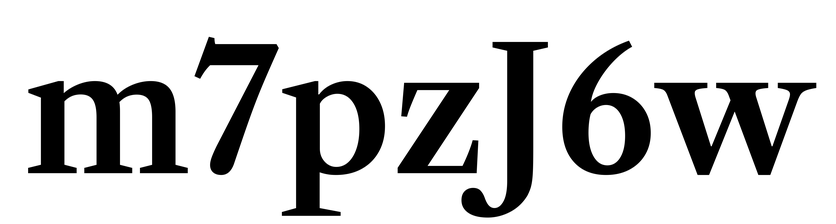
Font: LibreCaslonText_SemiBold